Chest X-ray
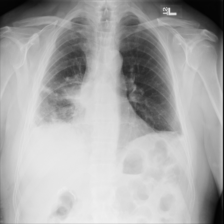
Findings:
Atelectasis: positive
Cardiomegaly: negative
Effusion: positive
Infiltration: negative
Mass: negative
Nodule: negative
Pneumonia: negative
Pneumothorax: negative
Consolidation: negative
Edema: negative
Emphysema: negative
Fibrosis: negative
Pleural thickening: negative
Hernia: negative